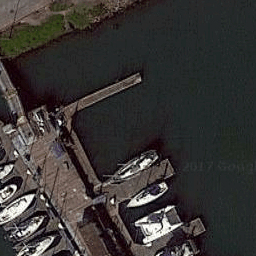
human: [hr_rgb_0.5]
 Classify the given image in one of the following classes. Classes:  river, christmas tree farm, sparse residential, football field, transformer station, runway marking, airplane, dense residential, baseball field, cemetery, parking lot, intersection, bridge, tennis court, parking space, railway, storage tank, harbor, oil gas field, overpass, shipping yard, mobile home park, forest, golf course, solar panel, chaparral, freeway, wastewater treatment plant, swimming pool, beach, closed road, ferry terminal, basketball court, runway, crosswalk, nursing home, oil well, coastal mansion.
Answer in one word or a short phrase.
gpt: harbor